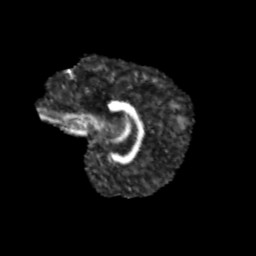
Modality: FA
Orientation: sagittal
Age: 11
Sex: female
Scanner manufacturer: siemens
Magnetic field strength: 3 T
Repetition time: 3.8 s
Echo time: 0.07 s